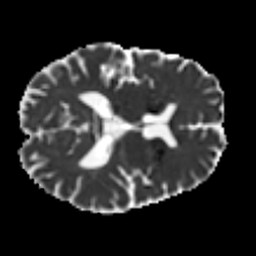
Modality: MD
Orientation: axial
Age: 35
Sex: male
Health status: healthy
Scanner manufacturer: ge
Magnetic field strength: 3 T
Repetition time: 11 s
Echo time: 0.072 s